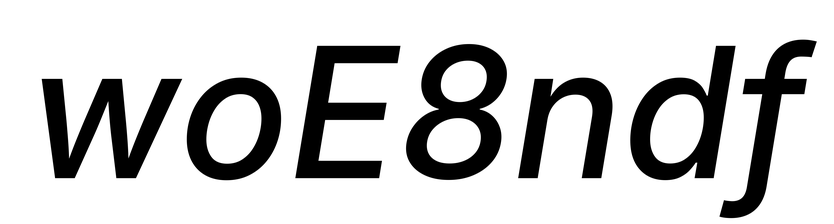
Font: Inter-Italic_Medium_Italic